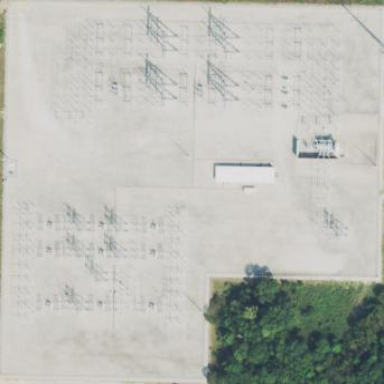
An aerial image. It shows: Outdoor power substation. The substation is at the transmission level. It is surrounded by fence.